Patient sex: M
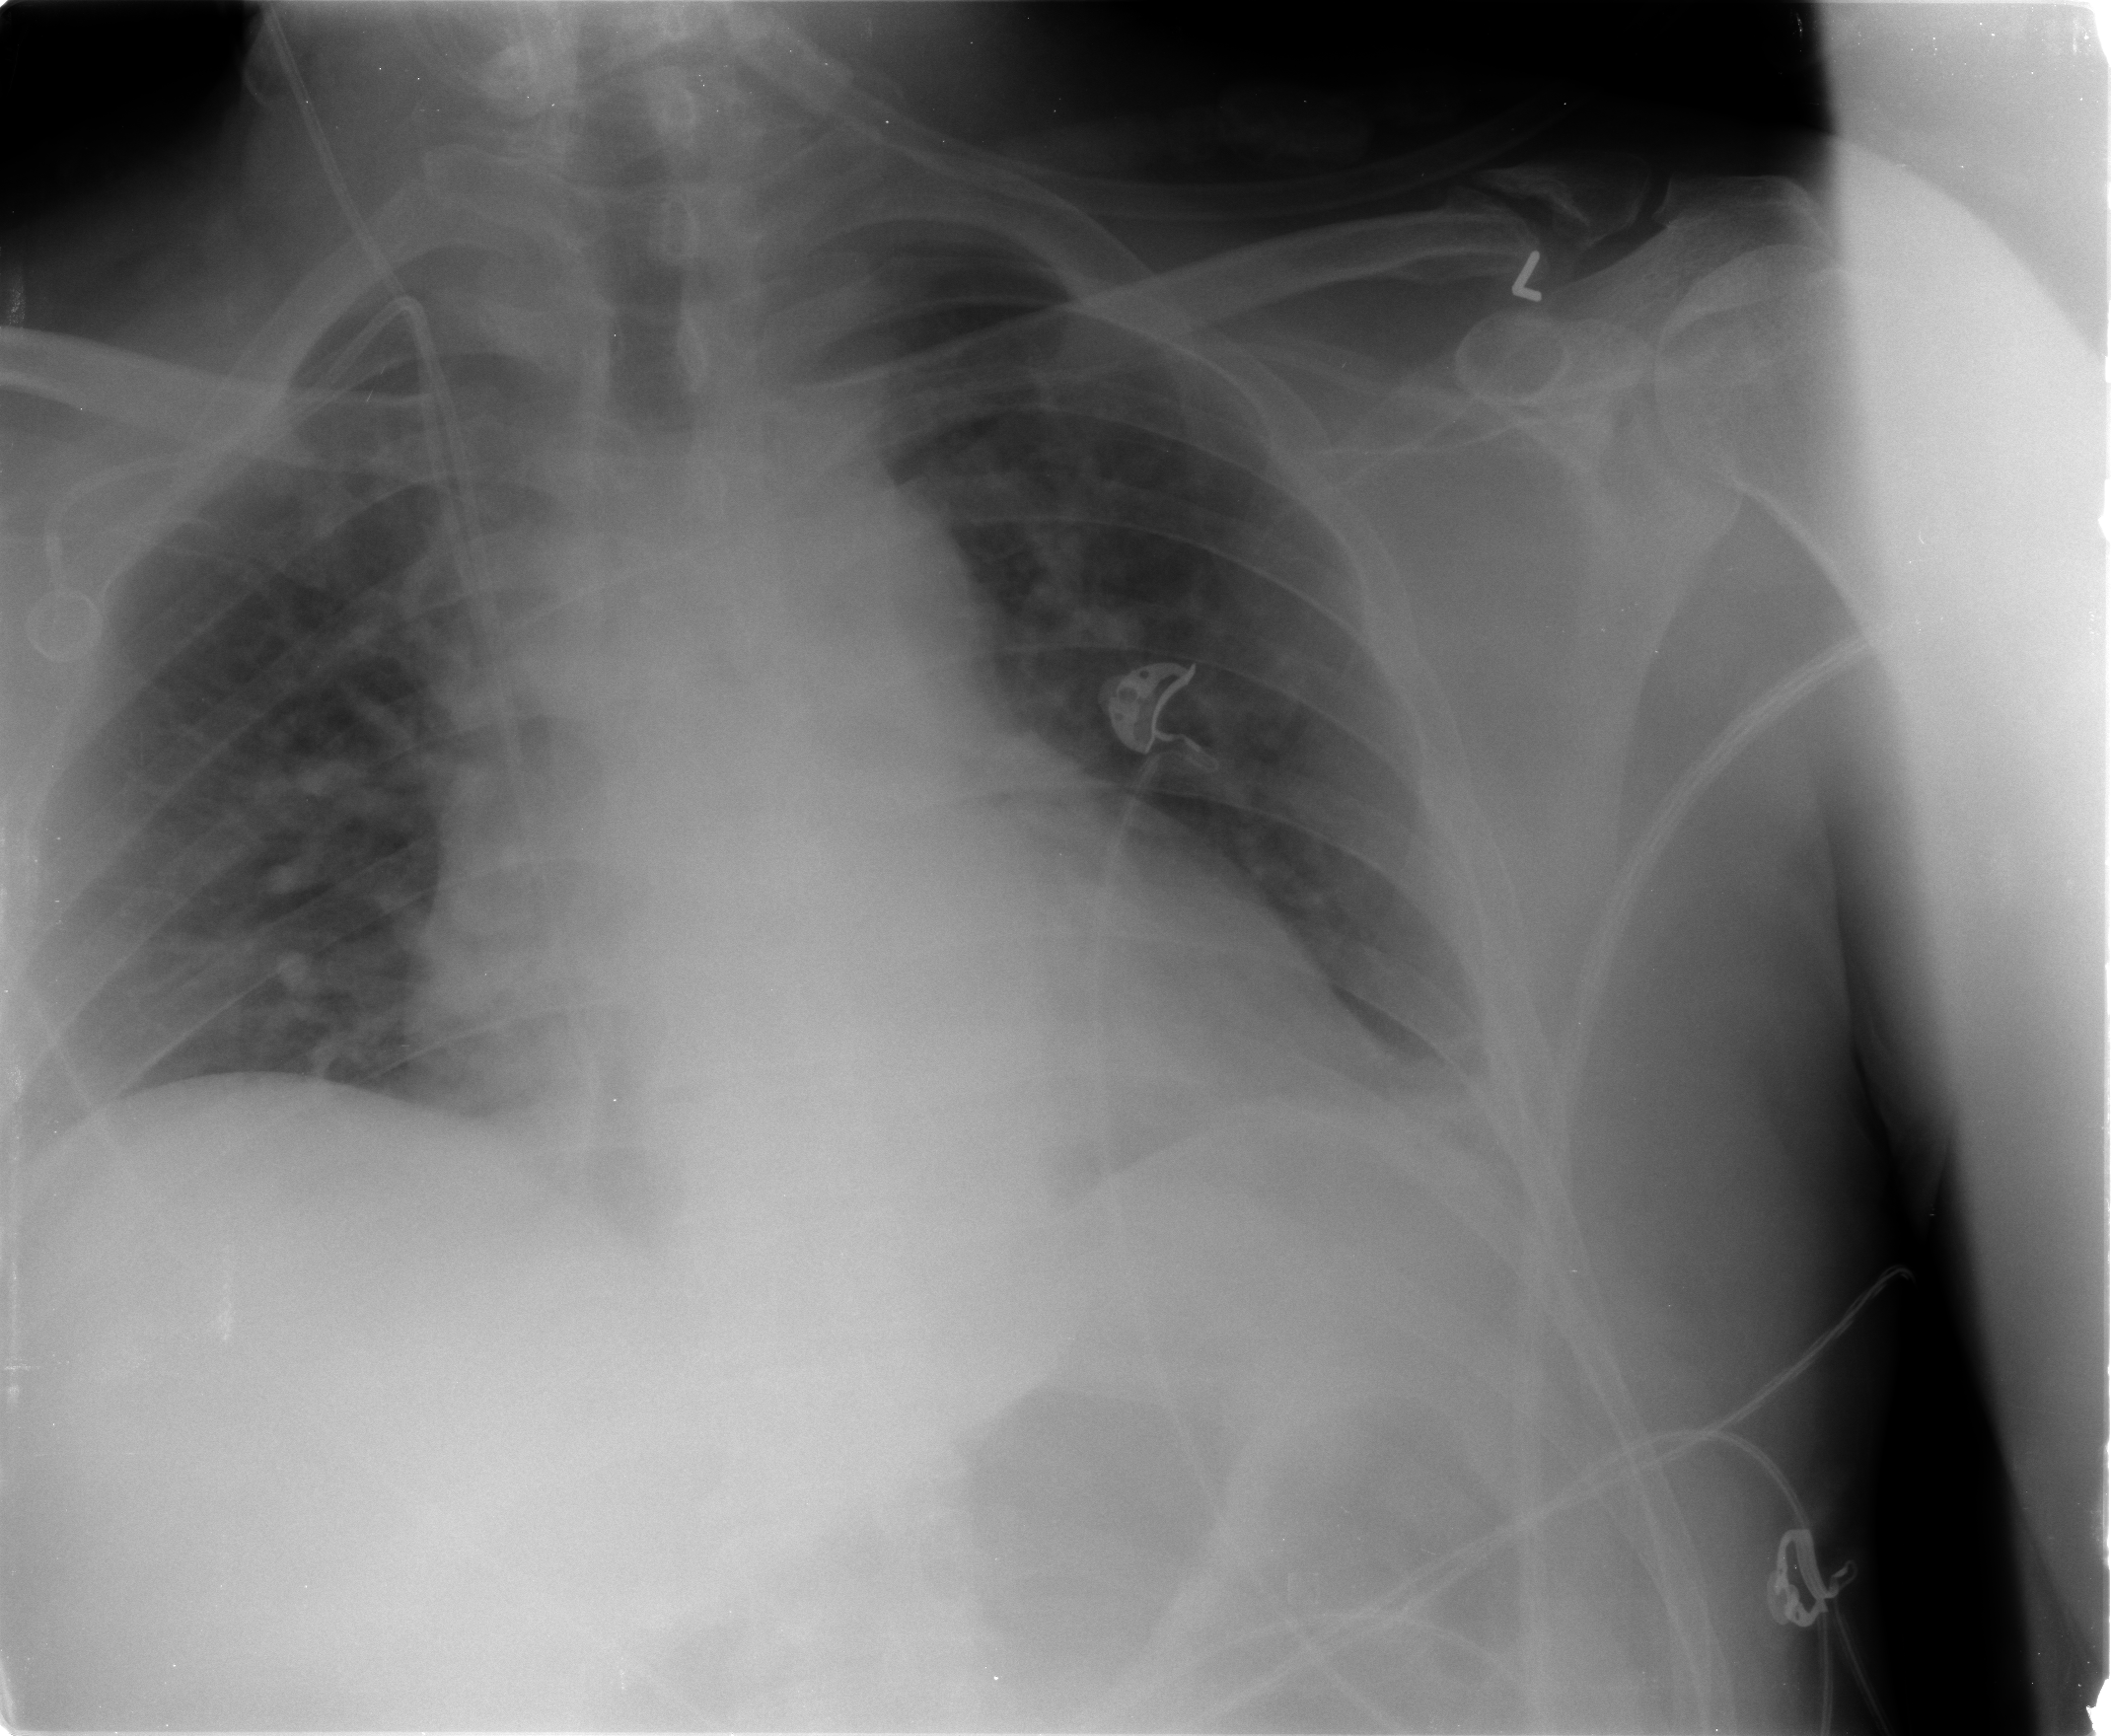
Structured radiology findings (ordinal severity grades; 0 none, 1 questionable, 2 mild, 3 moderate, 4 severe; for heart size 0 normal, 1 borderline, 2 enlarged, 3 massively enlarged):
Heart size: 1
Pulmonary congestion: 0
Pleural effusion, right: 0
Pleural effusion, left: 1
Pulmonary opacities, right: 0
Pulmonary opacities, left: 0
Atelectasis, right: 0
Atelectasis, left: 0